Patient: sex F, age 41
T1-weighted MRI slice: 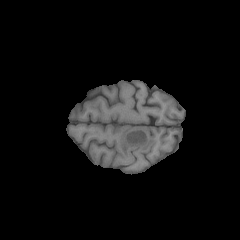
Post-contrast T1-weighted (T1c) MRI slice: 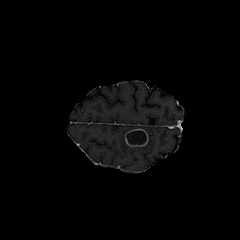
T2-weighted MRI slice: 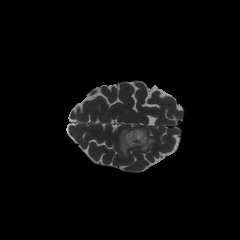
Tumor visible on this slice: yes
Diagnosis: Glioblastoma, IDH-wildtype
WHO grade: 4